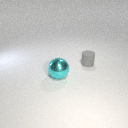
small gray rubber cylinder to the right of large cyan metal sphere